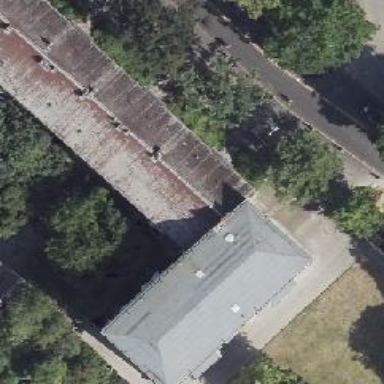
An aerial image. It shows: Apartment building with hipped roof.